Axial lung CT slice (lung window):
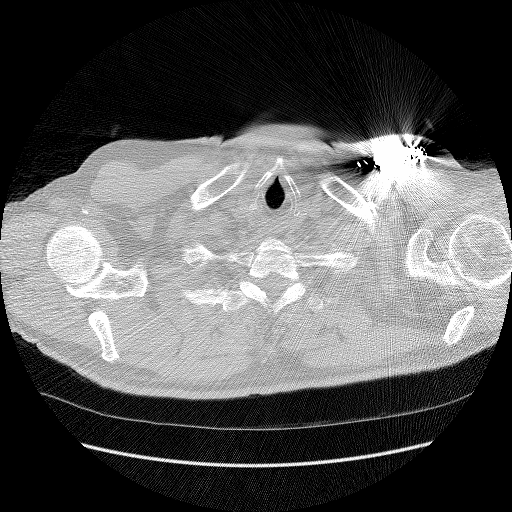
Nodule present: no